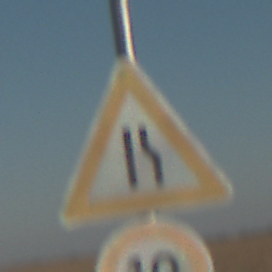
Verkehrszeichen: EinseitigVerengteFahrbahnRechts
Zusatzzeichen unten: Geschwindigkeit10
Umgebung: Outdoor, Nature
Tageszeit: SunriseSunset
Wetter: Clear
Licht: Natural
Jahreszeit: NotSpecified
Kontrast: HighContrast